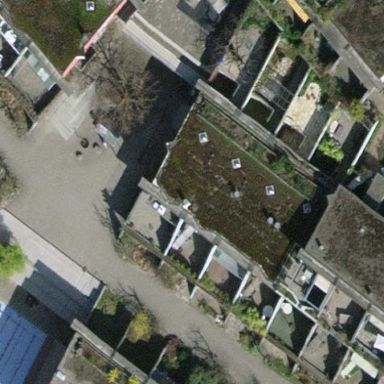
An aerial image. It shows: Terrace building.